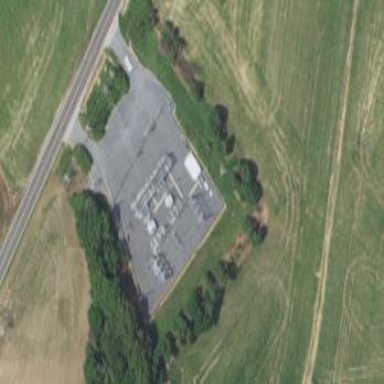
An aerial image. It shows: Distribution substation surrounded by fence.